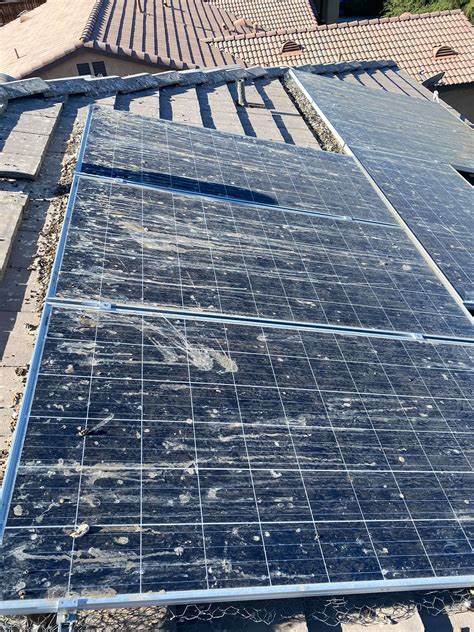
Label: Bird-drop